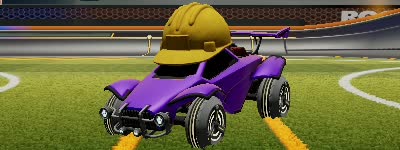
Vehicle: octane